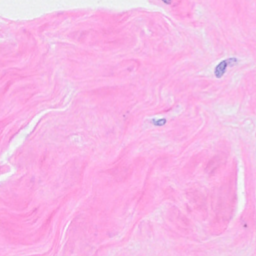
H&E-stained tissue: Breast